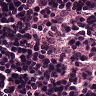
Metastatic tissue present: no